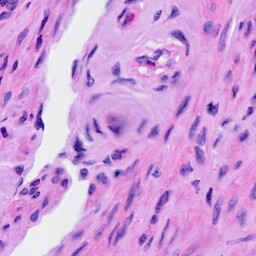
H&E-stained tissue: Ovarian